Interaction volume radius: 10 \u00c5
Interaction volume height: 25 \u00c5
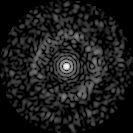
Disorder parameter: 0.8355